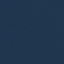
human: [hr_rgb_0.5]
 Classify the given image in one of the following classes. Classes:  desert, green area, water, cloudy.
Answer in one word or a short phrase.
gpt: water